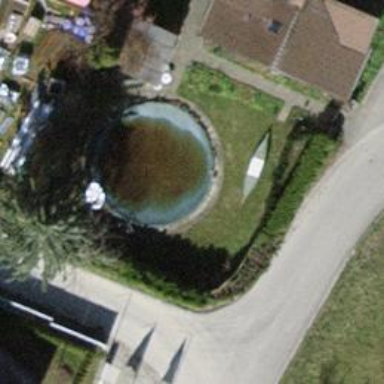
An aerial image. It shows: Swimming pool located in leisure land.